Frequency: 95000
Velocity: 0,2945
Power: 39,6
Pulse duration: 0,0000001
Pass count: 1
Magnification: 10
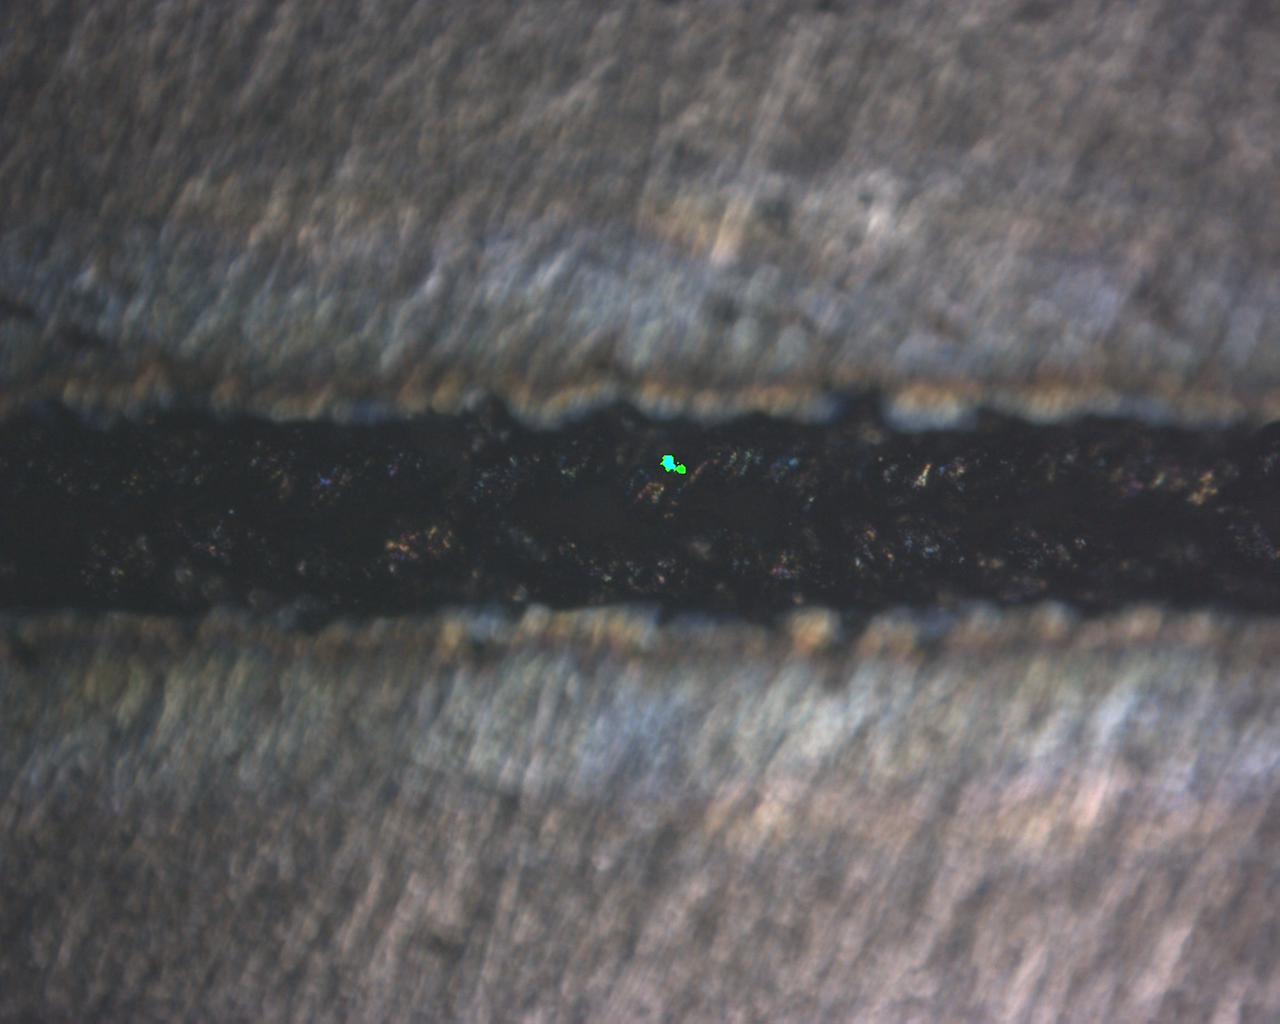
Measured width: 121.829
Other width: 84.269